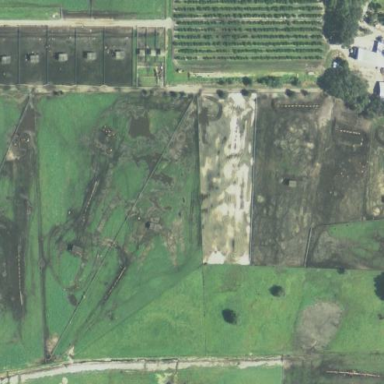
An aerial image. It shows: Feedlot within farmyard.